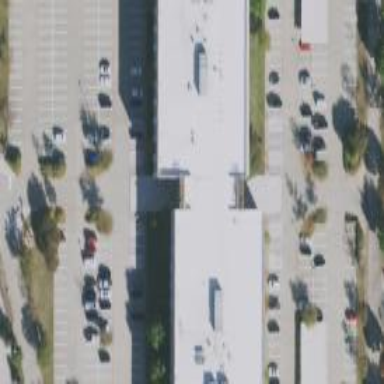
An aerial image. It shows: Office building.